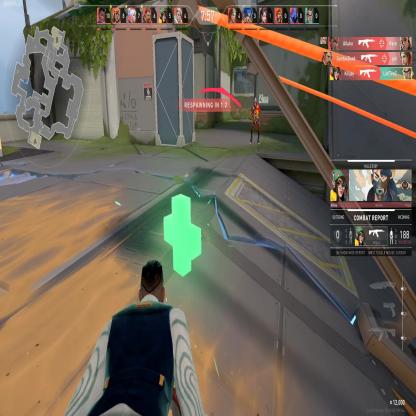
Label: enemy